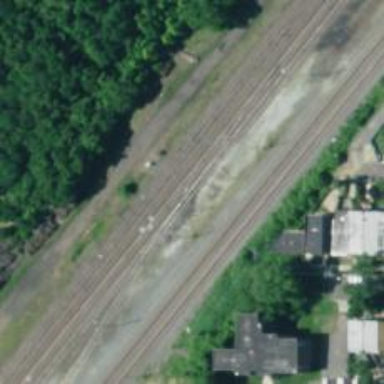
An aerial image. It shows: Railway siding with rails.